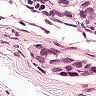
Metastatic tissue present: yes